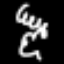
Label: squiggle